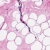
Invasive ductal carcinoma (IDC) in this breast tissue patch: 0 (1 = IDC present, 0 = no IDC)